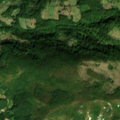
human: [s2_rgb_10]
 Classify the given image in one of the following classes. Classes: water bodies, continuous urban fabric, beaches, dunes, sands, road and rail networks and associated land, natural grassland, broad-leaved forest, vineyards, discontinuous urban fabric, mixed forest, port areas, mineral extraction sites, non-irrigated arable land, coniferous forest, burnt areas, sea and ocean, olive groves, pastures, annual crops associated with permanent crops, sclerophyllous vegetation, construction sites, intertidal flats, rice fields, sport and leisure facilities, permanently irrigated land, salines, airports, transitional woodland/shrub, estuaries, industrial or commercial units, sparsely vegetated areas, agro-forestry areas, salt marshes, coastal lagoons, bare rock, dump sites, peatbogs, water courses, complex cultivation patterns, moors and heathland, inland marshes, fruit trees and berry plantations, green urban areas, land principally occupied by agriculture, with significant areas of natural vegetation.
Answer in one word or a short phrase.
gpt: complex cultivation patterns, land principally occupied by agriculture, with significant areas of natural vegetation, broad-leaved forest, transitional woodland/shrub